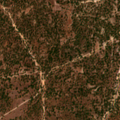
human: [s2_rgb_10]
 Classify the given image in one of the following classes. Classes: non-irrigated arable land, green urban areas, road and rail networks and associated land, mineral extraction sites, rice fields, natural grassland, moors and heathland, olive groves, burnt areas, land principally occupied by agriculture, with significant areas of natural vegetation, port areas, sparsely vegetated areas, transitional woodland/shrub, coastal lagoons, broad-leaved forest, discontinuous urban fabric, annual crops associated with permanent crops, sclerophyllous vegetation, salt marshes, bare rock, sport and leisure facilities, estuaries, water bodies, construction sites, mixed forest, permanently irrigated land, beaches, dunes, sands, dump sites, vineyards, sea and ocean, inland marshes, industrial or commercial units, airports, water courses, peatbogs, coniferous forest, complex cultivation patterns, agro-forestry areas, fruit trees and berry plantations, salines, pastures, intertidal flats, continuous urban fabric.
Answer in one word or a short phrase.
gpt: agro-forestry areas, transitional woodland/shrub